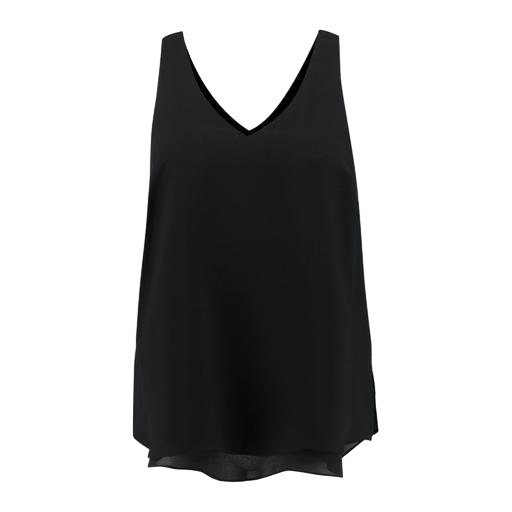
black double layer tank, black twofer trapeze cami, black double layer vest dip hem, white background